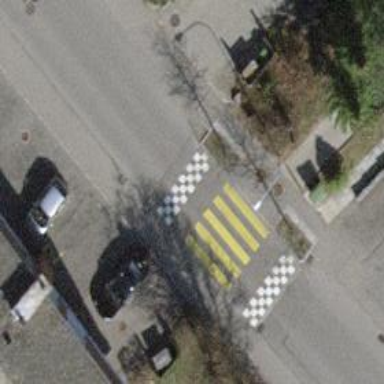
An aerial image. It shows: Uncontrolled crossing with zebra marking and traffic calming table.